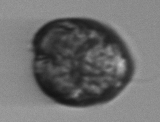
Label: Margalefidinium